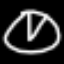
Label: clock